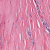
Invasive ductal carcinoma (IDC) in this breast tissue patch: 0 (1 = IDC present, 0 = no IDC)